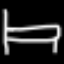
Label: bed